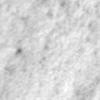
Label: no_change